Question: I'm trying to convert my AM PM time pickers to 24h format to print the start and end time to calculate the price but i got an unknown error. attached is photo of my UI to simplify the idea and my code.
Note: the end time is automatically shows after i choose the start time

'''
@objc func donePressed(){
// formatter
let formatter = DateFormatter()
formatter.dateStyle = .none
formatter.timeStyle = .short
startTimeTxt.text = formatter.string(from: StartTimePicker.date)
self.view.endEditing(true)
endTimeTxt.text = formatter.string(from: EndTimePicker.date)
self.view.endEditing(true)
let starttimecal = StartTimeTxt.text!
let endtimecal = EndTimeTxt.text!
let StartTo24 = starttimecal
let EndTo24 = endtimecal
let dateFormatter = DateFormatter()
dateFormatter.dateFormat = "h:mm a"
let sTime = dateFormatter.date(from: startTo24)
dateFormatter.dateFormat = "HH:mm"
let sTime24 = dateFormatter.string(from: sTime!)
print("24 hour formatted Date:", sTime24)
let eTime = dateFormatter.date(from: endTo24)
dateFormatter.dateFormat = "HH:mm"
let eTime24 = dateFormatter.string(from: eTime!) // here the fatal error comes after i choose the start time from simulator
print("24 hour formatted Date:", eTime24)
}
'''
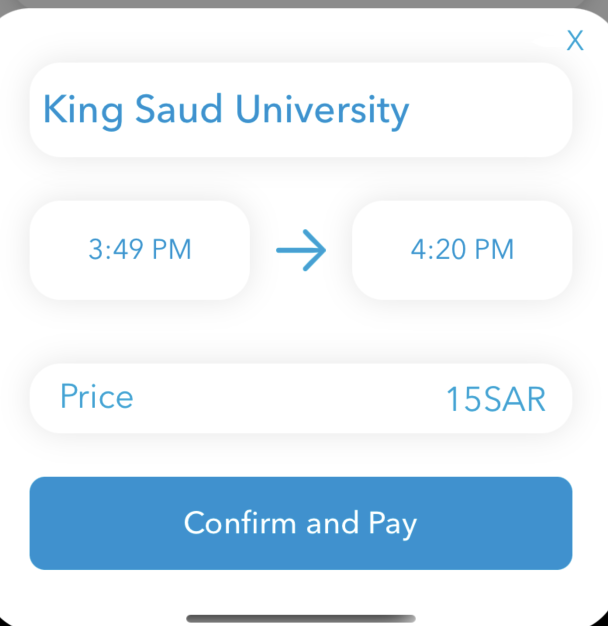
Answer: To get the 12h time format to display in the text fields you can use the formatter you already have but I also like to set the locale
'''
let dateFormatter12h = DateFormatter()
dateFormatter12h.locale = Locale(identifier: "en_US_POSIX")
dateFormatter12h.dateFormat = "h:mm a"
'''
To calculate the time difference there is a function for that in the 'Calendar' class, here we calculate the number of hours and minutes between two dates (this is an assumption since I don't know exactly what calculation you want to do)
'''
let hourAndMinutes = Calendar.current.dateComponents([.hour, .minute], from: startDate, to: endDate)
'''
Below is a more complete example
'''
//Sample data
let startDate = Date()
let endDate = startDate.addingTimeInterval(3.25*60*60) //add 3h and 15 minutes
// Format and print in 12h format
let dateFormatter12h = DateFormatter()
dateFormatter12h.locale = Locale(identifier: "en_US_POSIX")
dateFormatter12h.dateFormat = "h:mm a"
let start = dateFormatter12h.string(from: startDate)
let end = dateFormatter12h.string(from: endDate)
print(start, end)
// Calculate time difference in hours and minutes
let hourAndMinutes = Calendar.current.dateComponents([.hour, .minute], from: startDate, to: endDate)
print(hourAndMinutes)
// Calculate price, the formula is just an example
let price = hourAndMinutes.hour! * 15 + hourAndMinutes.minute! * 15 / 60
print(price)
'''
Output
> 6:46 PM 10:01 PM
hour: 3 minute: 15 isLeapMonth: false
48